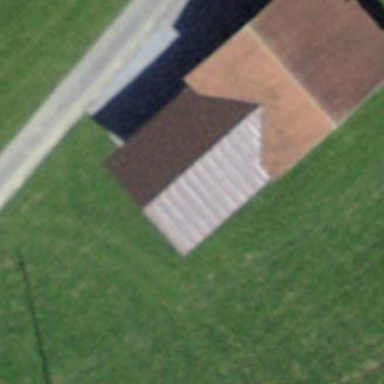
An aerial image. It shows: Barn.